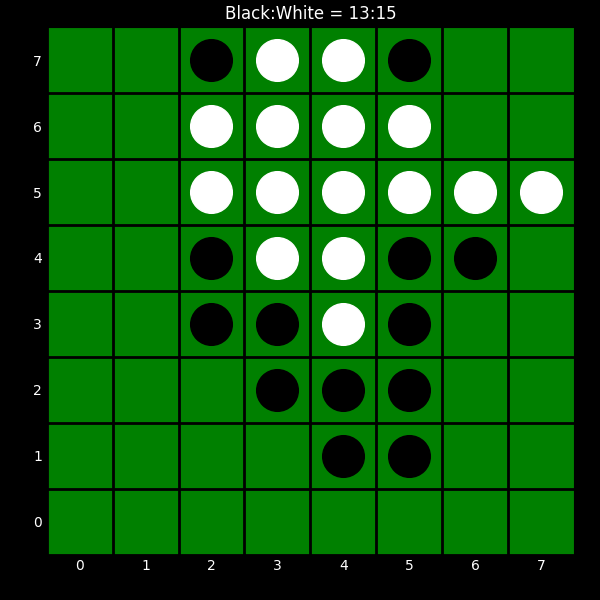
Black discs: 13
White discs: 15